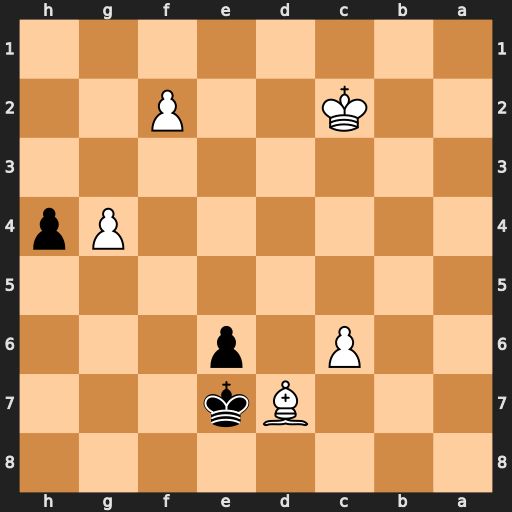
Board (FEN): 8/3Bk3/2P1p3/8/6Pp/8/2K2P2/8
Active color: b
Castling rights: -
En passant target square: -
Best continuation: h3 Bc8 h2 Bb7 h1=Q